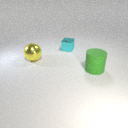
large green rubber cylinder to the right of small cyan metal cube